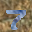
Label: 7